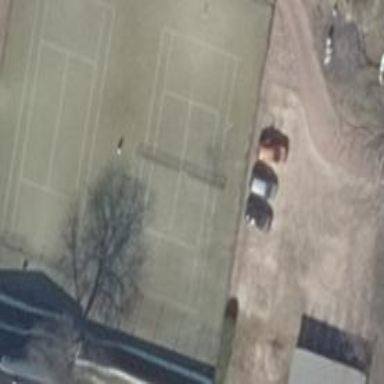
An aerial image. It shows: Tennis court on the leisure land pitch.